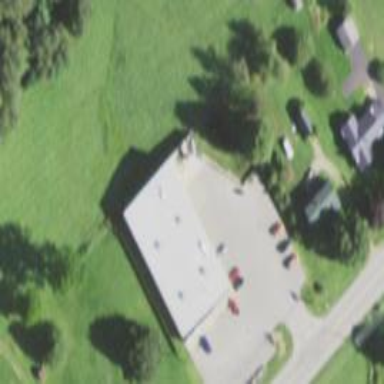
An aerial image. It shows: Variety store located in building.